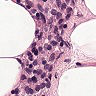
Metastatic tissue present: no